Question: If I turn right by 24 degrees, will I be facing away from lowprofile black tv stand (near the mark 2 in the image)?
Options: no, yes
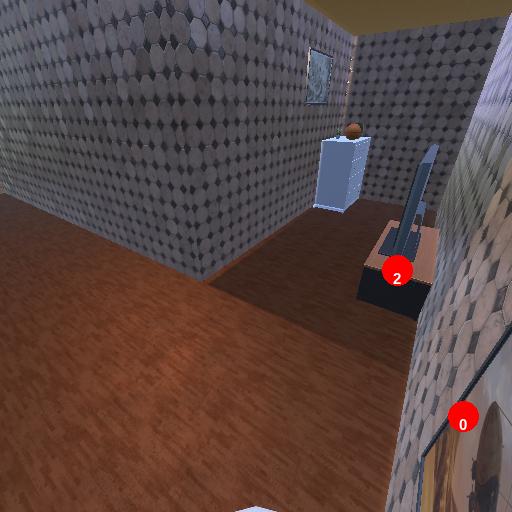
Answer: no